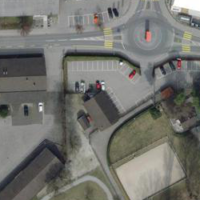
EUNIS habitat code: 55
Species observed at this site:
Fagopyrum esculentum